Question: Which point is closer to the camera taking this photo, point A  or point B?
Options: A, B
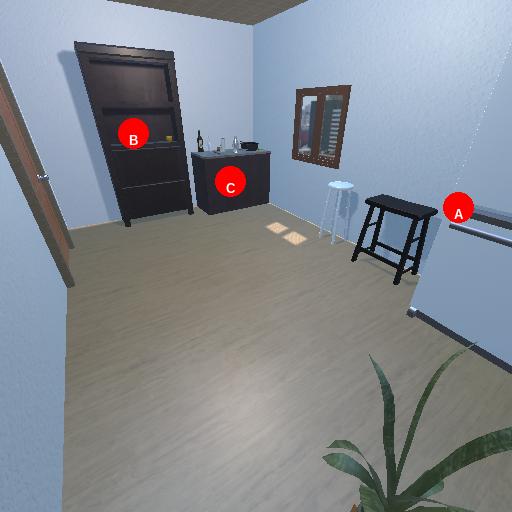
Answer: A